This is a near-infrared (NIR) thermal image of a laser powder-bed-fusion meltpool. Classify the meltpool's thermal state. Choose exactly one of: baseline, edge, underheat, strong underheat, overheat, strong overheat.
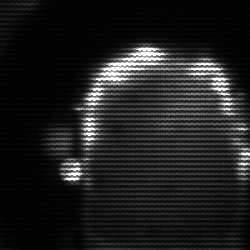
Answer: baseline